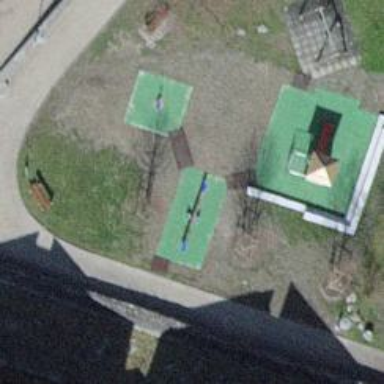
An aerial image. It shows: Playground featuring seesaw.